Interaction volume radius: 10 \u00c5
Interaction volume height: 20 \u00c5
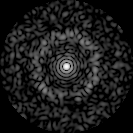
Disorder parameter: 0.8176